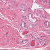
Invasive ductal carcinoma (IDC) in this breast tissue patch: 0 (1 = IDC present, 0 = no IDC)